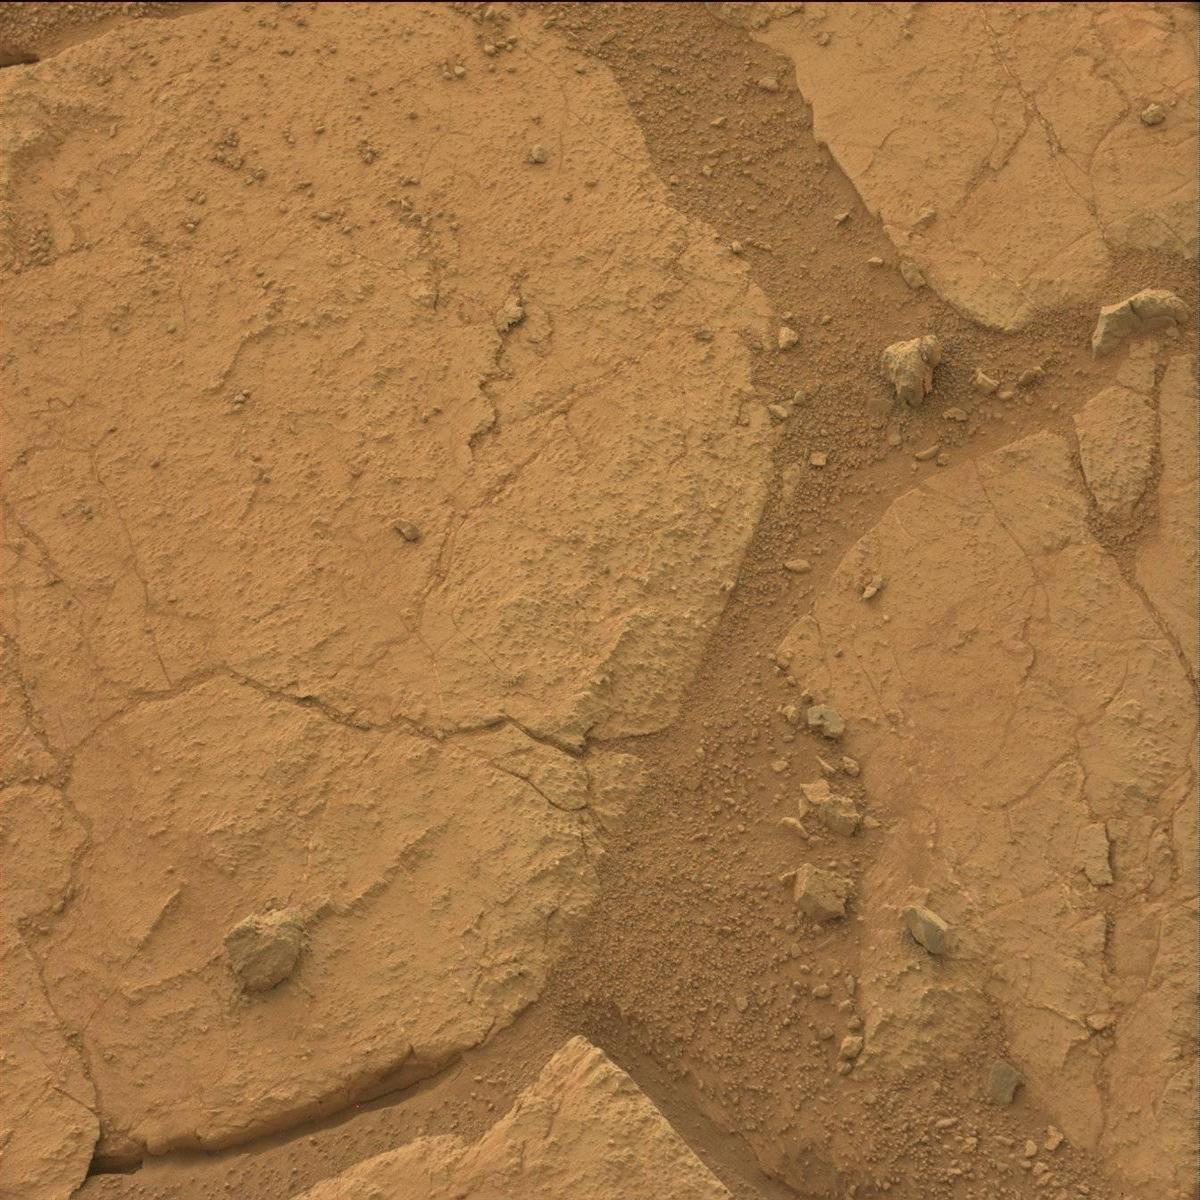
Terrain classes present: Bedrock, Rock, Sand / Soil